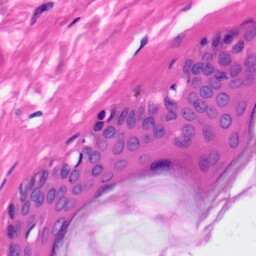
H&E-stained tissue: Skin